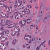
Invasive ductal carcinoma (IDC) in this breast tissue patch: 1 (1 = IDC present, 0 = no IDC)